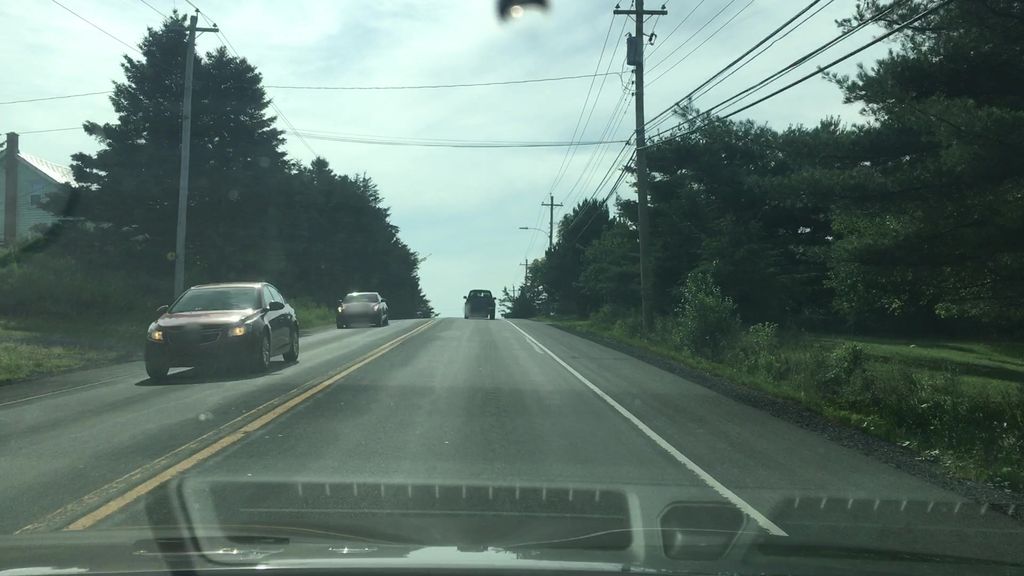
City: halifax